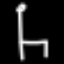
Label: chair